Question: So we run in an SOA architecture. I have a service that I'm trying to debug into a call that comes from a WinForms app in a different solution.
In this winforms app I have referenced the service on localhost correctly in the app.config, and now I want to start an instance of the WCF service so I can set a breakpoint and step through it.
When I go into the service, I right click the project, go to properties, and under 'Start Action' I choose the .exe file in the services bin/debug/ directory. Then I save, compile, and hit F5 to start an instance of it. I get this error:

What should I be doing?
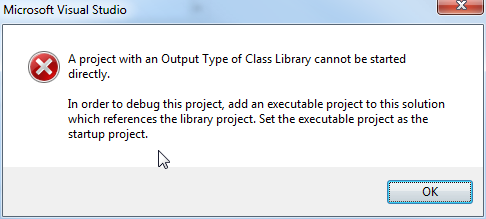
Answer: you have to host the service in a process and then debug it from there. This could be as simple as writing a console app to host the service, or writing a windows service to host it, or a windows forms app, or hosting it in IIS.
you can host in a console app like so:
'''
static void Main(string[] args)
{
using (ServiceHost host = new ServiceHost(typeof(YourNamespace.YourServiceInterface)))
{
host.AddServiceEndpoint(typeof(
YourNamespace.YourServiceInterface), new NetTcpBinding(), "net.tcp://localhost:9000/YourService");
host.Open();
Console.WriteLine("Press <Enter> to terminate the Host
application.");
Console.WriteLine();
Console.ReadLine();
}
}
'''
<URL> shows how to host in a windows service. I would recommend adding
'''
Debugger.Launch();
'''
as the first line in the 'OnStart' method so that you can attach the debugger when the service starts. This will help debug any startup issues. Otherwise you can just choose AttachToProcess from the Debug menuand attach to the running windows service.
you need to add 'using System.Diagnostics' to use the 'Debugger.Launch();' method